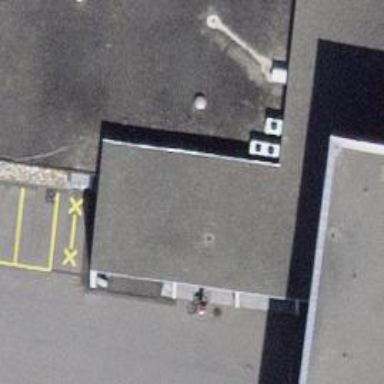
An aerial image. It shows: Bicycle parking area with racks.